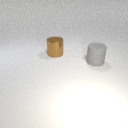
large brown metal cylinder behind large gray rubber cylinder